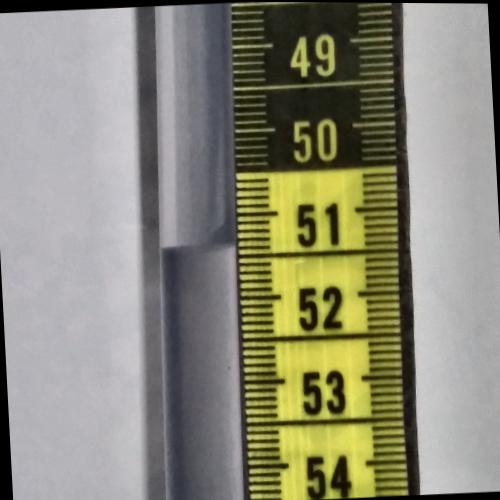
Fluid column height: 51.4 cm